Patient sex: M
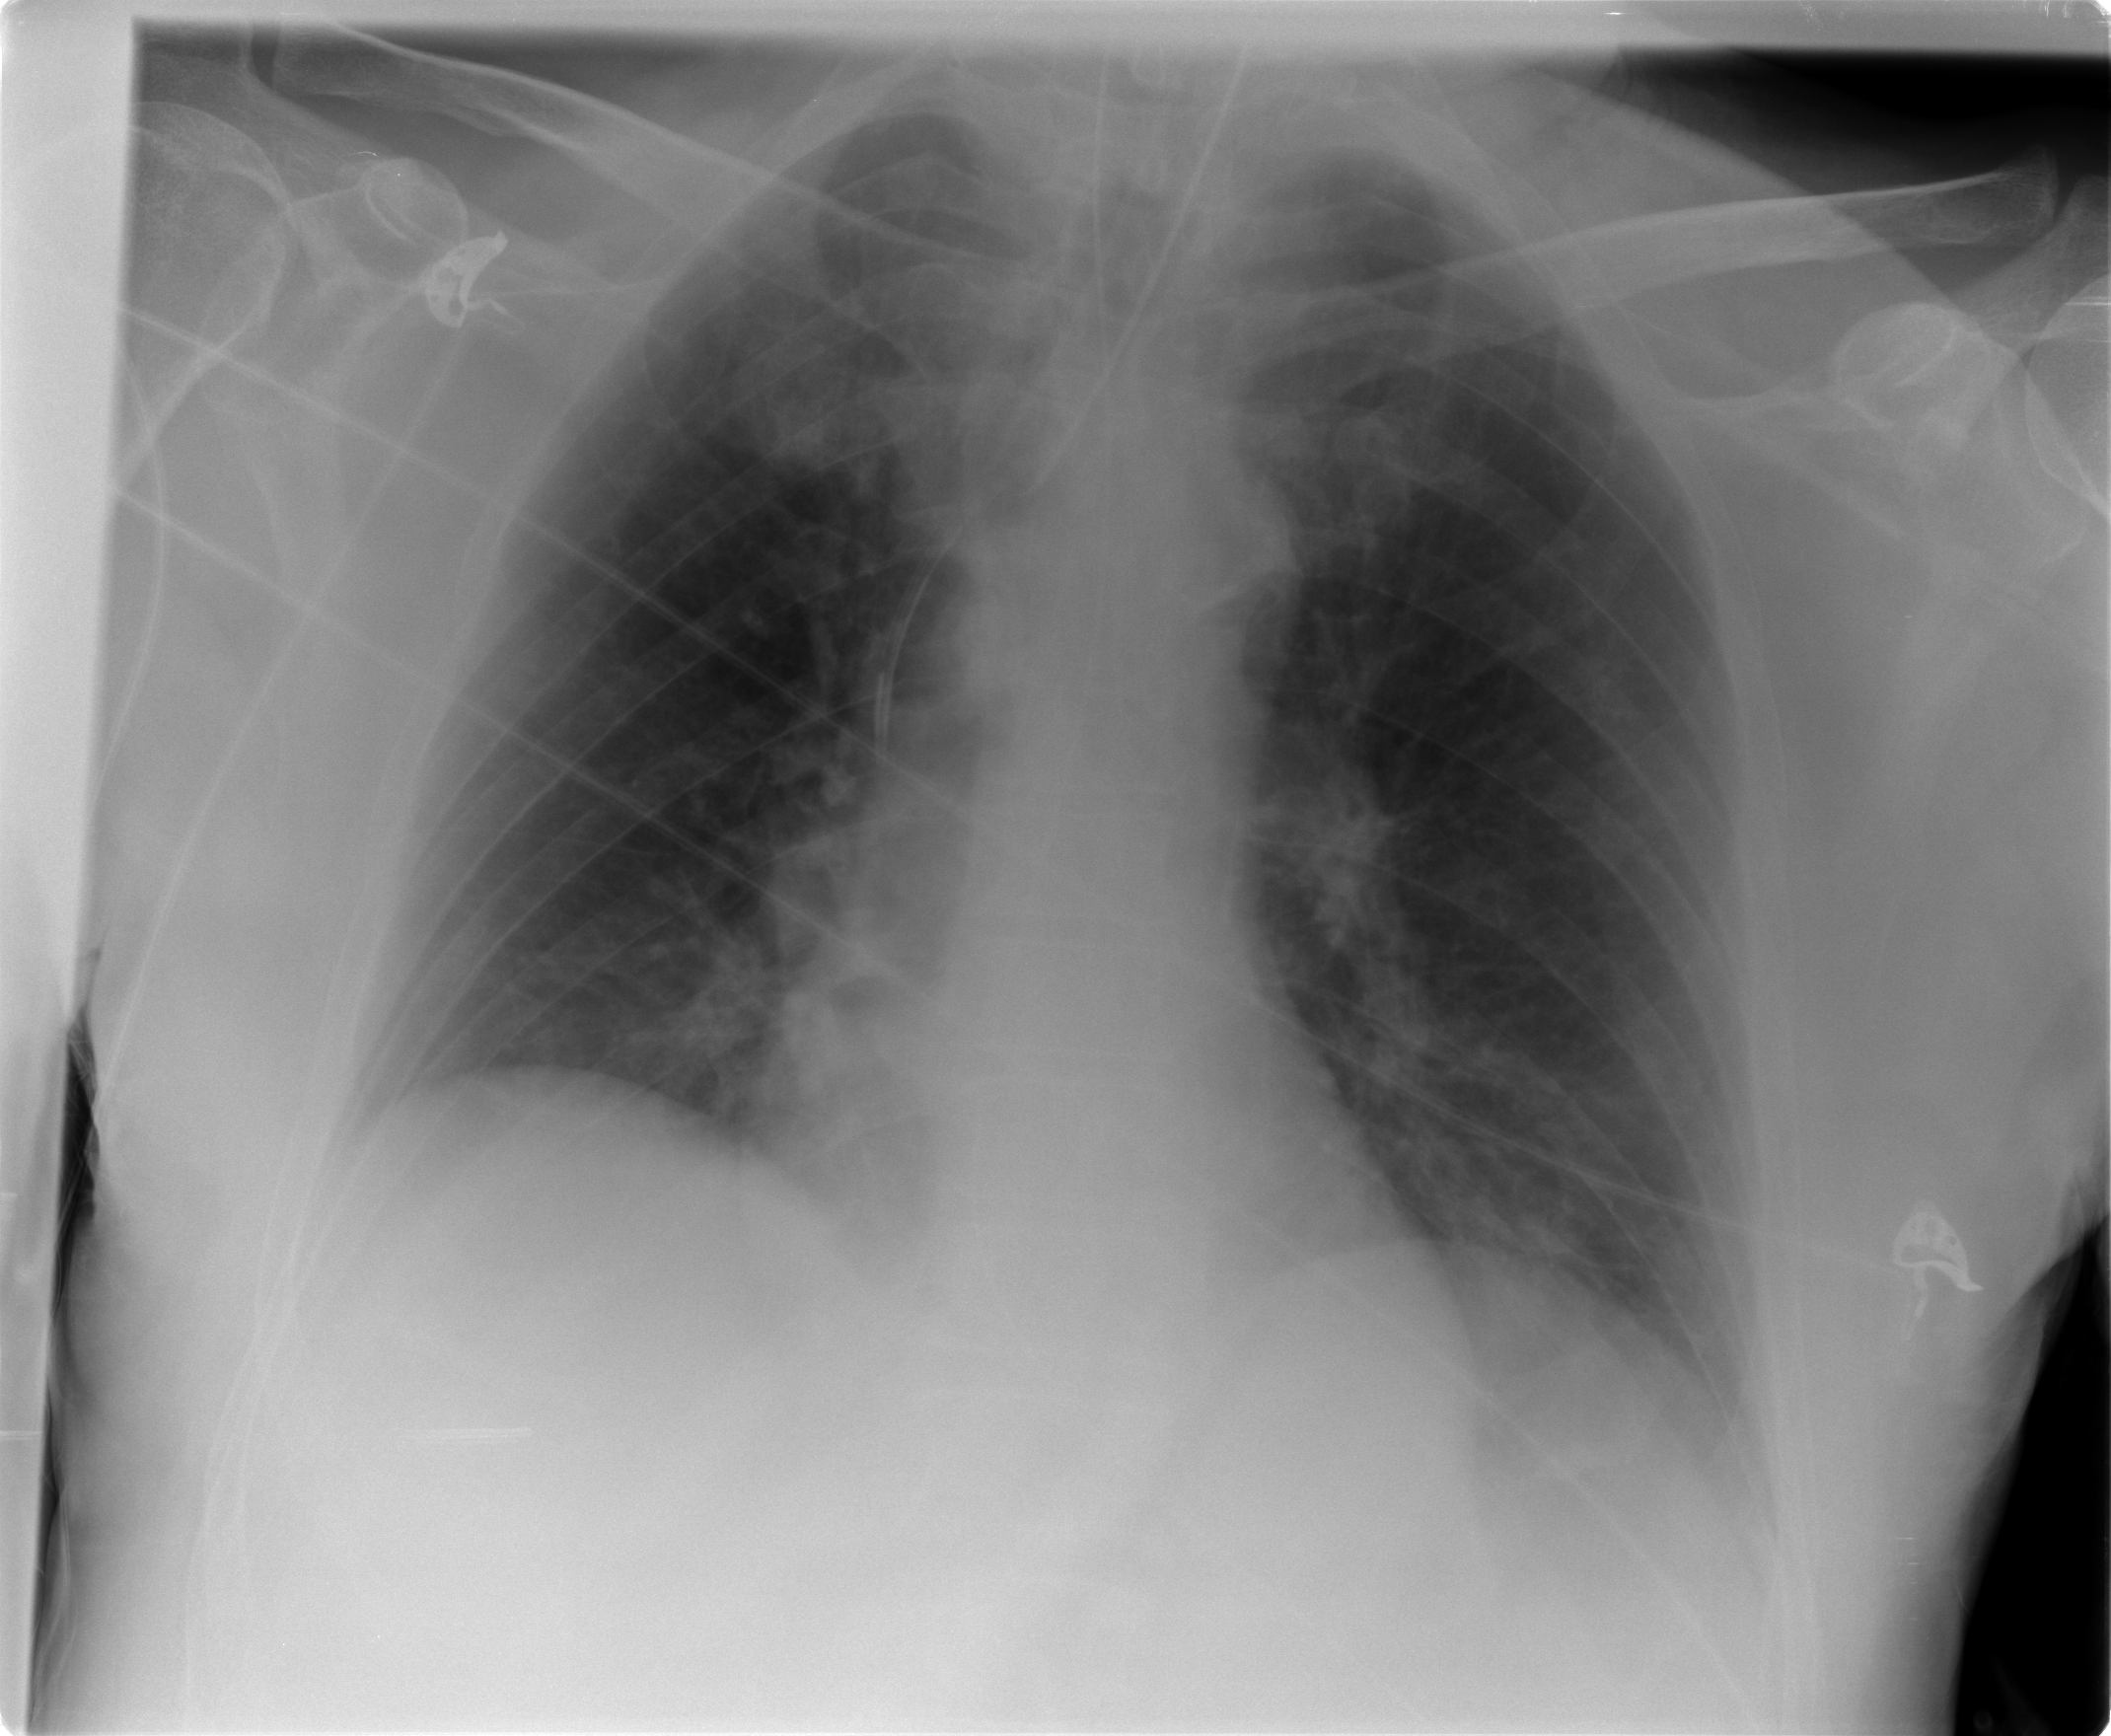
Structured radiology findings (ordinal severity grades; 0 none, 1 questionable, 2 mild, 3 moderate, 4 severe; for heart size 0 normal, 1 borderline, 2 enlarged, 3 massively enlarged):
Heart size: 0
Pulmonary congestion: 0
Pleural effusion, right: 0
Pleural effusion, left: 1
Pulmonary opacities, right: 0
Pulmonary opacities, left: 0
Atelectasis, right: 2
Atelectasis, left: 2